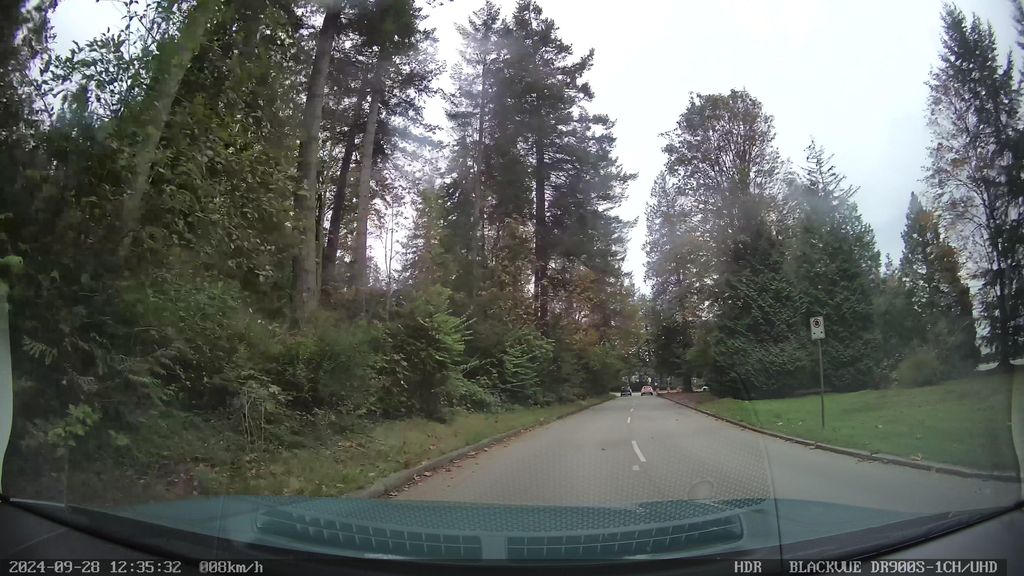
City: vancouver